Interaction volume radius: 5 \u00c5
Interaction volume height: 20 \u00c5
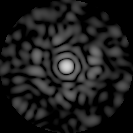
Disorder parameter: 0.8489